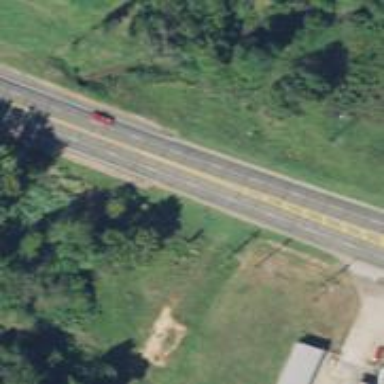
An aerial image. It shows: Asphalt road designated as trunk highway.